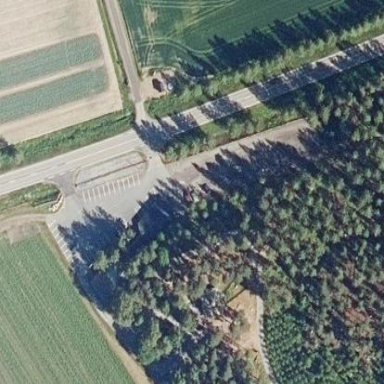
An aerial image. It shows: Parking area.